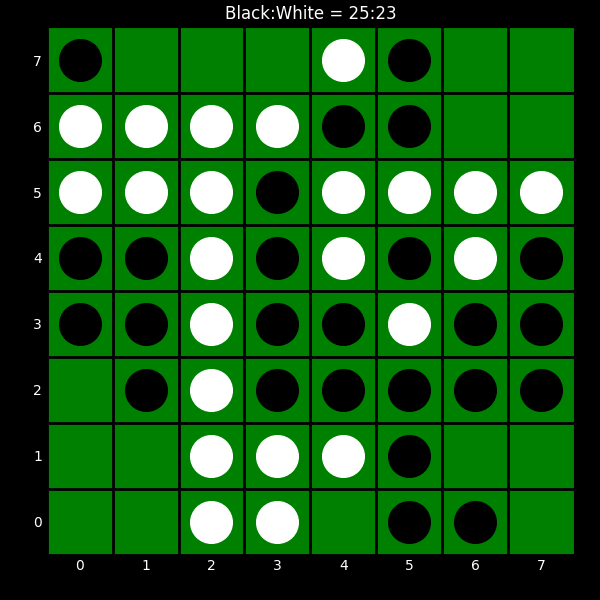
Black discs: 25
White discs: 23